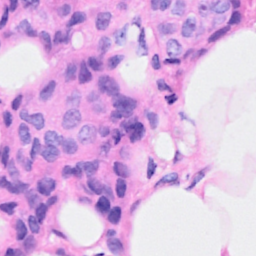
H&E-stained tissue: Breast